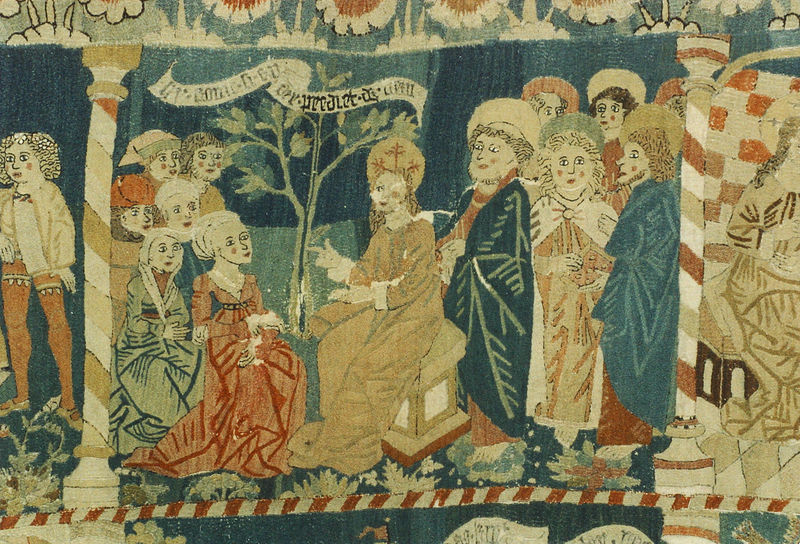
Titel: Bildvita Maria Magdalenas
Standort: Erfurt, Ursulinenkloster (EU - D - Thüringen)
Schlagwörter: baum, gruppe, frauen, menschen, männer, säule, rot, teppich, pflanze, pflanzen, schrift, zug, gobelin, text, heiligenschein, jesus, mittelalter, mönch, geistliche, königin, heilige, jünger, maria, wandbehang, gewebt, weben, roben, banderole, spruchband, schriftband, apostel